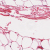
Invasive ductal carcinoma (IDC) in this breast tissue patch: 0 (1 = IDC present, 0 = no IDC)